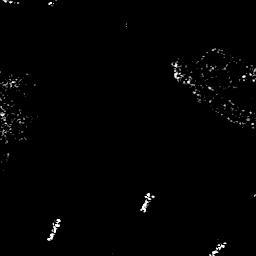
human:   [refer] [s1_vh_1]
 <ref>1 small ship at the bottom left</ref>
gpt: <box>[[17, 84, 23, 95, 0]]</box>